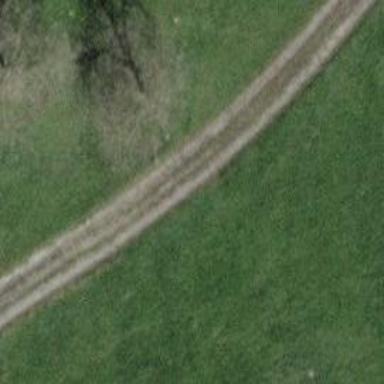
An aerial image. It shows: Dirt track road.